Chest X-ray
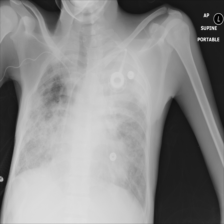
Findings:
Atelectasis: positive
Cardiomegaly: negative
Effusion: negative
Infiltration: positive
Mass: negative
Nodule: negative
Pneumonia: negative
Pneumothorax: negative
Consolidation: positive
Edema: negative
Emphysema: negative
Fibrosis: negative
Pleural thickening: negative
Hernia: negative